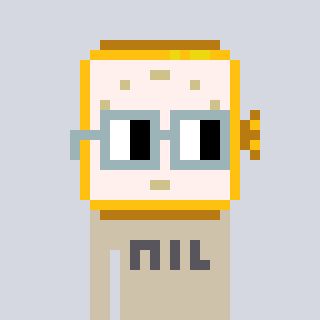
a pixel art character with square dark gray glasses, a watch-shaped head and a bege-colored body on a cool background